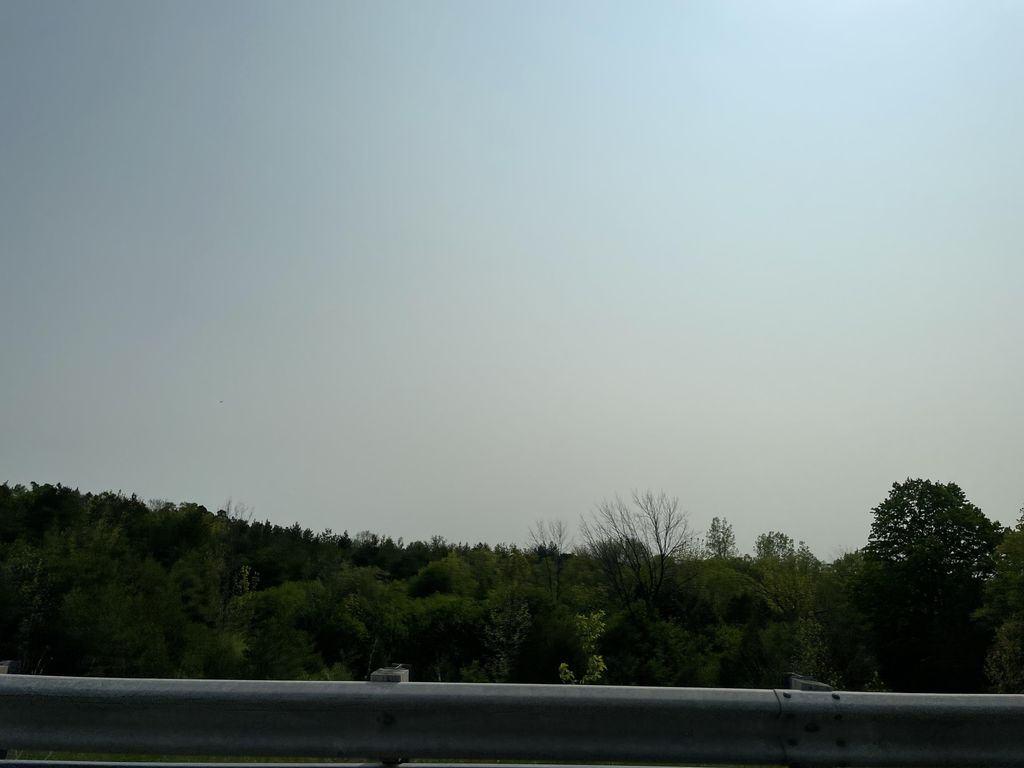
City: kitchener-waterloo